Question: I am currently developing a proprietary file format based on the png file format. I am done so far, except it doesn't work :-p The deflate decompressor I implemented works like a charm but the png decoder doesn't want to perform nicely so I took a look at the original png file.
The standard says that after a IDAT header, the compressed data is following immediatly. So as the data is a deflate stream the first char after IDAT is 0x78 == <PHONE> which means, a mode one block (uncompressed) and its not the final one.
Strange though - its hard for me to imagine that a PNG encoder doesn't use dynamic huffman coding for compressing the filtered raw image data. The deflate standard says that the rest of the current byte is skipped in mode one.
So the next four bytes indicate the size of the uncompressed block and its one complement.
But 0x59FD is not the one complement of 0xECDA. Even if I screwed up the byte ordering: 0xFD59 is not the one complement of 0xDAEC either.
Well, the knockout byte just follows. 0x97 is considered to be the first byte of the uncompressed but still filtered raw png image data and as such must be the filtertype. But 0x97 == <PHONE> is not a valid filter type. Event if I screwed up bit packing order <PHONE> == 0xe9 is still no valid filter type.
I didn't focus on RFC 1951 much anymore as I am able to inflate all kind of files so far using my implementation of the deflate decompressor, so I suspect some misunderstanding on my part concering the PNG standard.
I read the RFC 2083 over and over again but the data I see here don't match the RFC, it doesn't make sense to me, there must be a missing piece!
When I look at the following bytes, I can actually not see a valid filter type byte anywhere near which makes me think that the filtered png data stream is nevertheless compressed after all.
It would make sense if 0x78 (the first byte after IDAT) would be read from MSB to LSB but RFC 1951 says otherwise. Another idea (more likely to me) is that there some data between the IDAT string and the start of the compressed deflate stream but RFC 2083 says otherwise. The Layout is clear
4Bytes Size
4Bytes ChunkName (IDAT)
[Size] Bytes (compressed deflate stream)
4Bytes CRC Checksum
So the first byte after IDAT must be the first byte of the compressed deflate stream - which indicates a mode 1 uncompressed data block. Which means that 0x97 must be the first byte of uncompressed but filtered png image data - which means 0x97 is the filtertype for the first row - which is invalid...
I just don't get it, am I stupid or what??
Summary:
Possibility 1:
There is some other data between IDAT and the effective start of the compressed deflate stream which, if renders to be true, is not meantioned in the RFC2083 nor in any book I read about image compression.
Possibility 2:
The number 0x78 is interpreted MSB -> LSB which would indicate a mode 3 block (dynamic huffman coding), but this contradicts with RF1951 which is very clear about Bit packing: (LSB -> MSB)
I know already, the missing piece must be something very stupid and I will feel the urgend need to sell my soul if there was only a delete button in Stack Overflow :-p

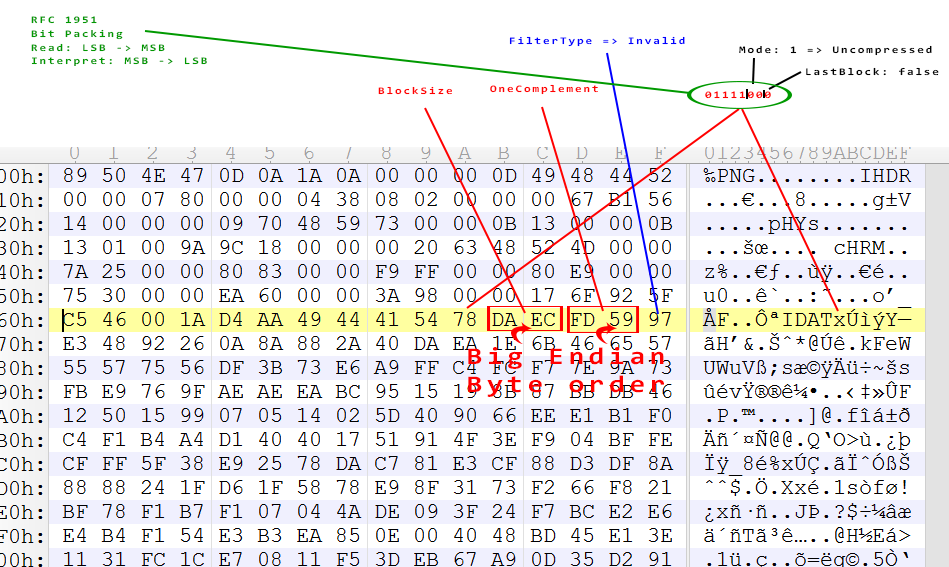
Answer: Two corrections which may help you get you on your way:
1. The number of zlib bytes in the flags is 2, not 1 -- see RFC 1950. The first is CMF, the next FLG.
In your data:
'''
78 DA
---CMF--- ---FLG---
<PHONE> <PHONE>
CINF -CM- +-||
| |+- FCHECK
| +-- FDICT
+---- FLEVEL
'''
'CINF' is 7, indicating the standard 32Kb compression window.
'CM' is 8, indicating the compression algorithm is, indeed, DEFLATE.
'FCHECK' is just a checksum; I didn't check if it's correct (but I'd bet it is).
'FDICT' is clear, meaning there is no preset dictionary stored.
'FLEVEL' is 3, indicating Maximum Compression.
See also <URL>, esp. dr. Adler's answer.
1. LEN and NLEN are only set for uncompressed blocks; that's why you didn't find them. (Also, partially, because you were looking at the wrong byte(s).)
The next in the stream is 'EC'; bitwise, this is '<PHONE>' remember to read bits from low to high. So the next bit read is '0', meaning FINAL, and the next 2 bits read are '10' (in that order!), indicating a regular dynamic Huffman encoded data block.